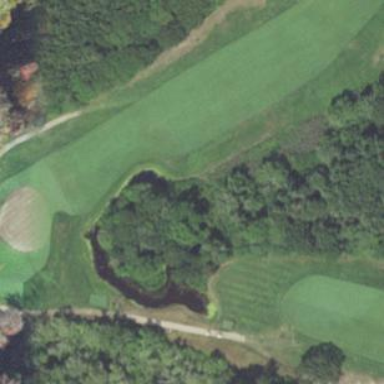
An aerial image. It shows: Water hazard on golf course.